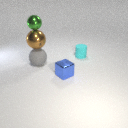
small blue metal cube in front of large gray rubber sphere